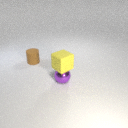
small purple metal sphere in front of small brown rubber cylinder